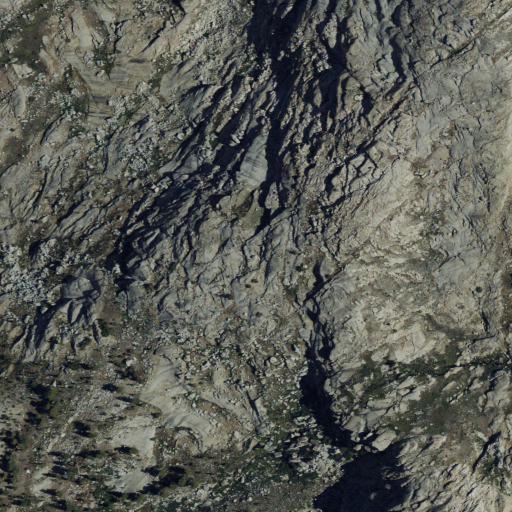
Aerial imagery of depression(s) in California named Nine Lake Basin containing shrub, barren land, and grassland